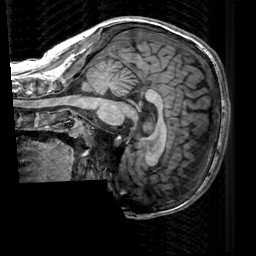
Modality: T1w
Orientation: sagittal
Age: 23
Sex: male
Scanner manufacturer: siemens
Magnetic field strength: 3 T
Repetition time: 2.3 s
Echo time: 0.00303 s